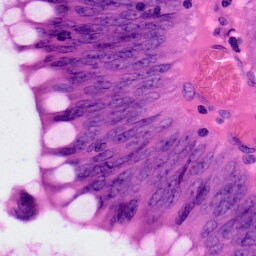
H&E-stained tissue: Colon